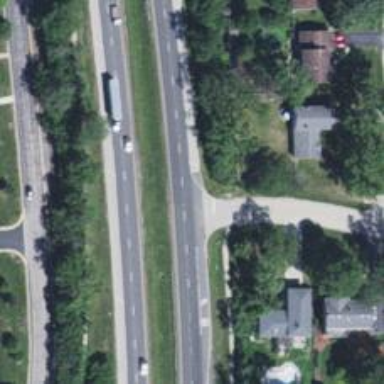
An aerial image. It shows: Trunk highway with expressway features.